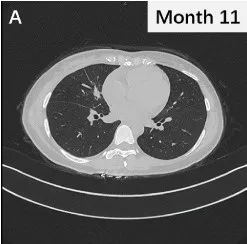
(A) The thoracic CT scan revealing the changes in lung nodules after 2 months of osimertinib treatment.
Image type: radiology (ct)